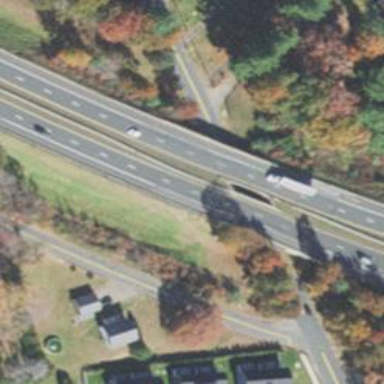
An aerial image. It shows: Asphalt bridge on motorway.